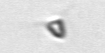
Label: Pyramimonas